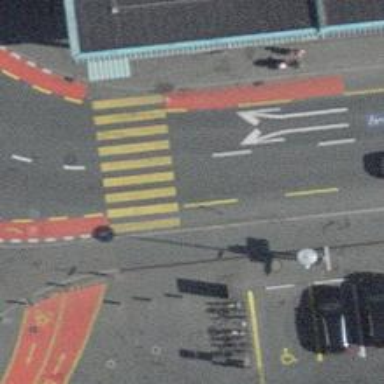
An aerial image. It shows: Uncontrolled zebra crossing with central island.